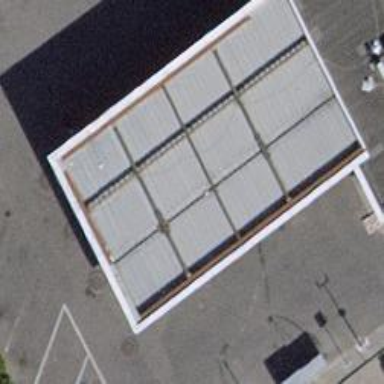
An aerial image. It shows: Fuel station.